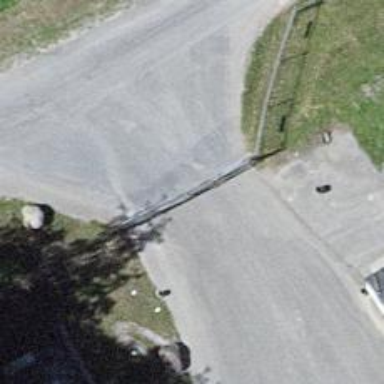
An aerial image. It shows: Gate.